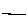
Label: line